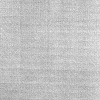
Atmospheric dust classification: dusty